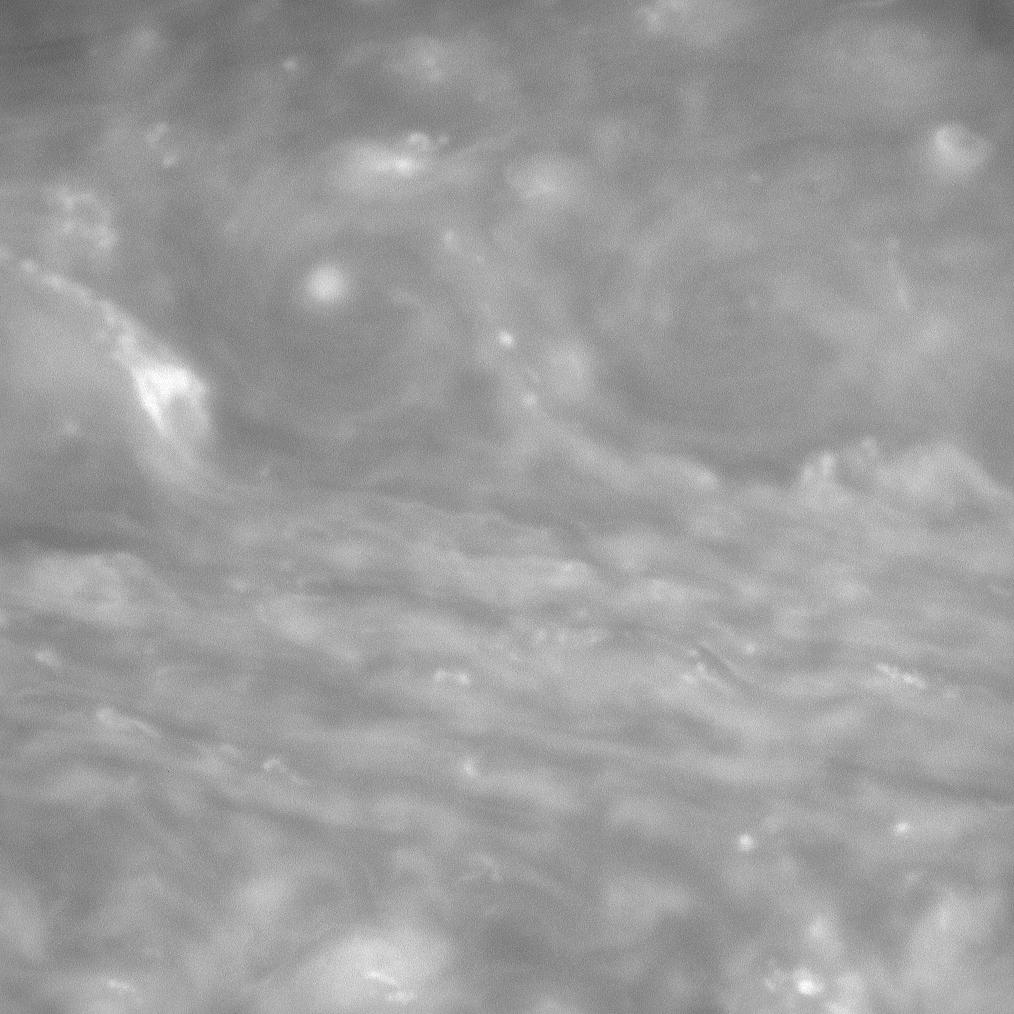
Dual Vortices Saturn, Cassini-Huygens